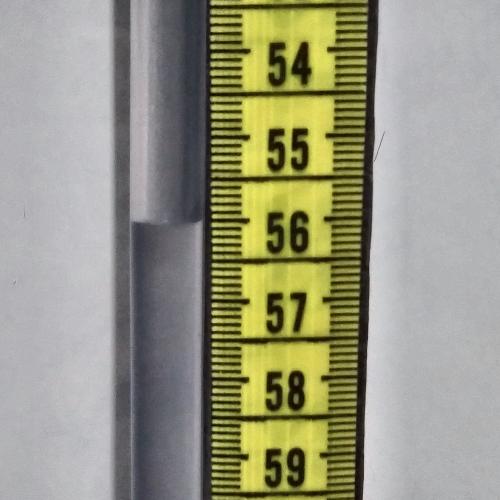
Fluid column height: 56.0 cm